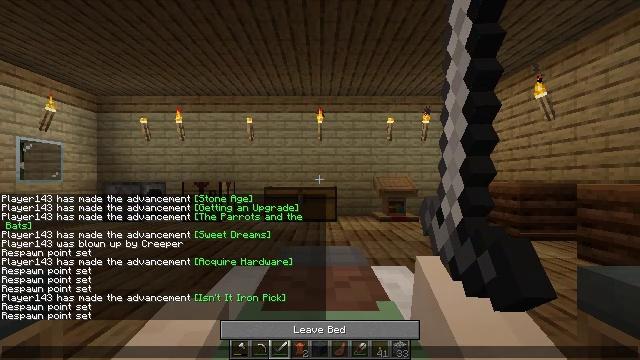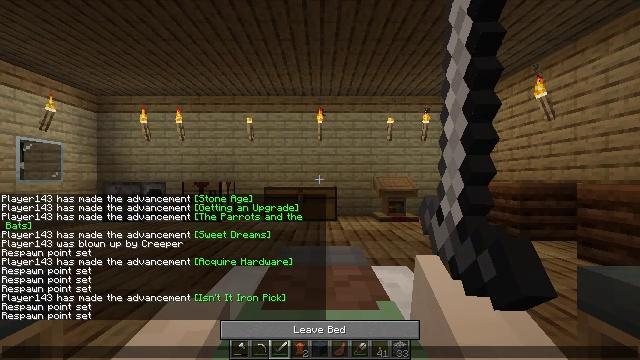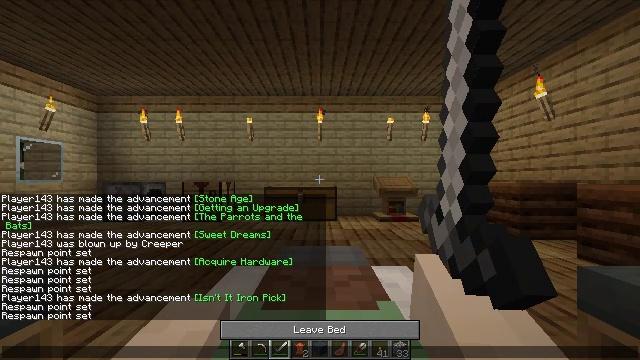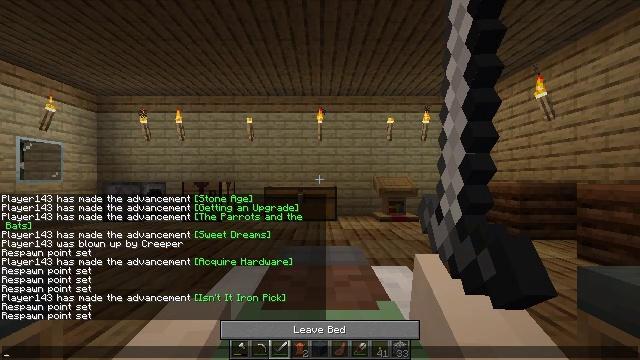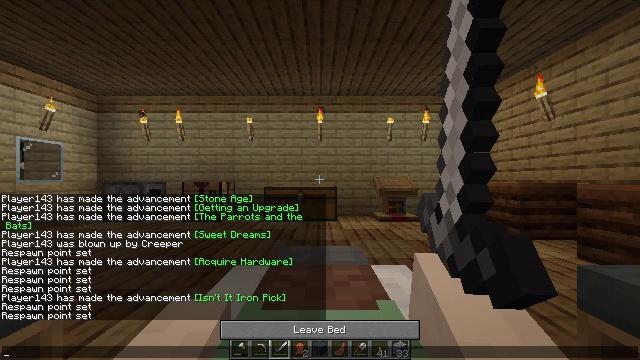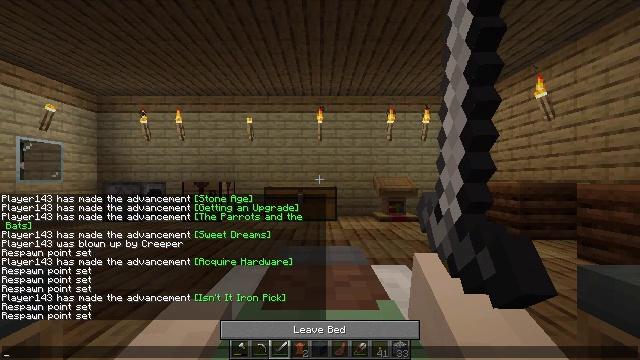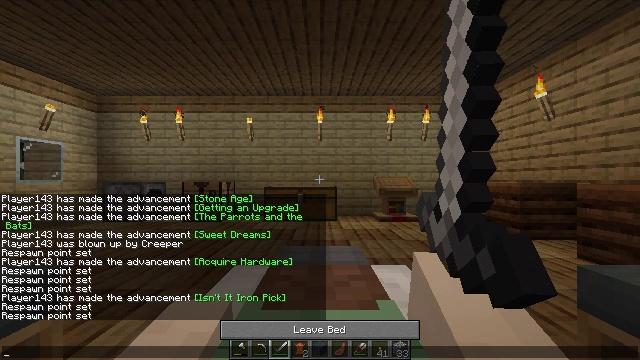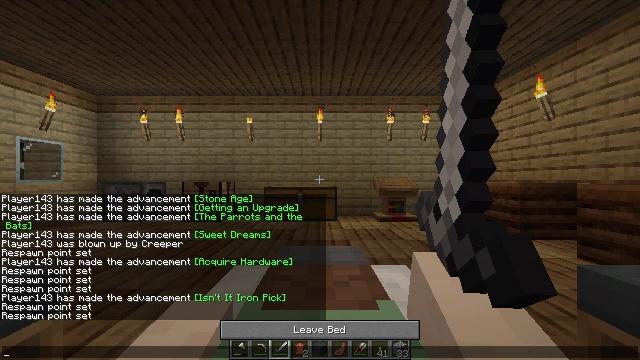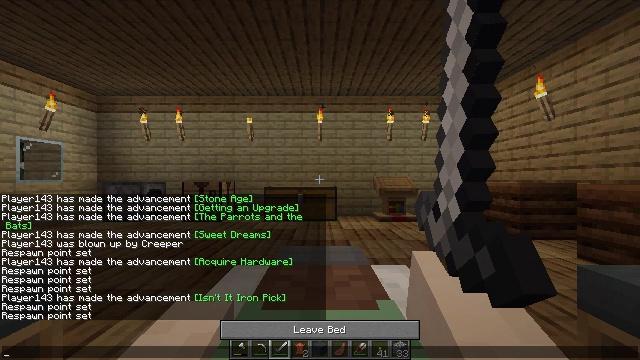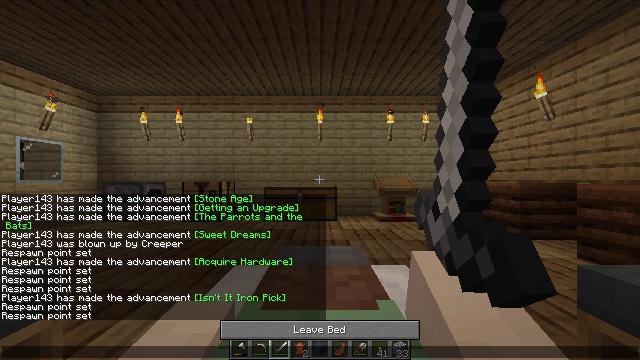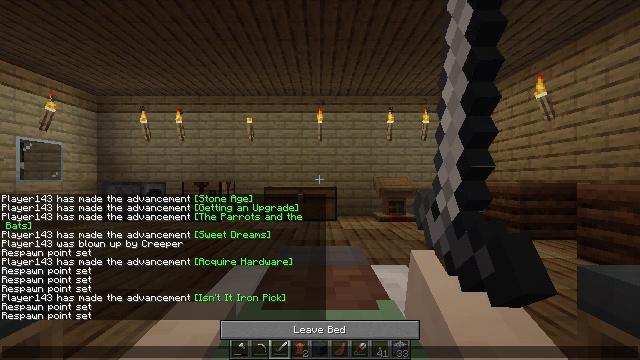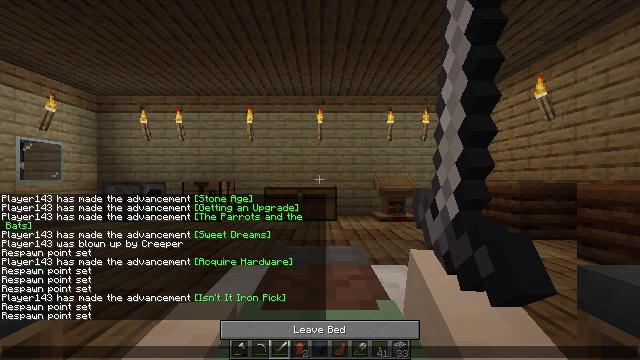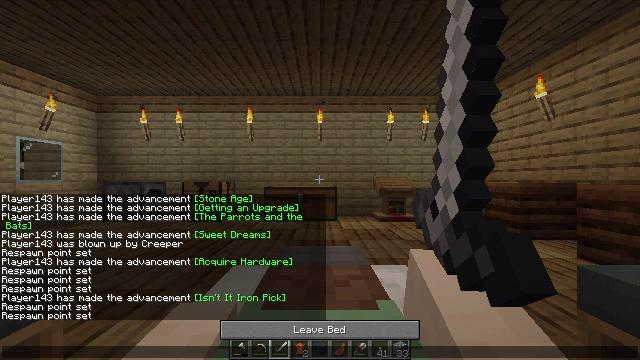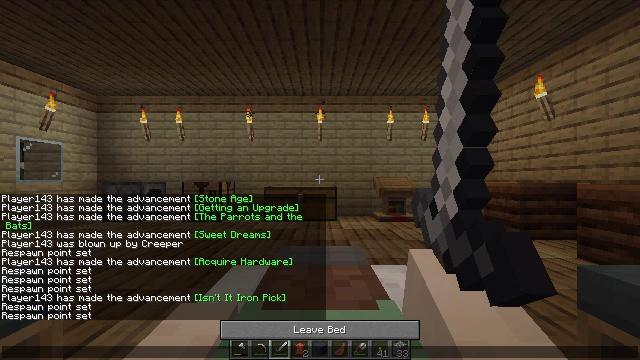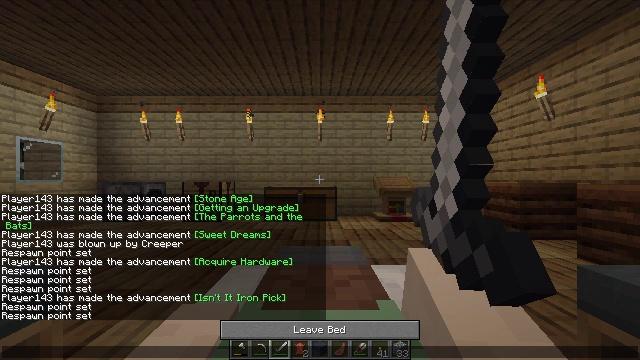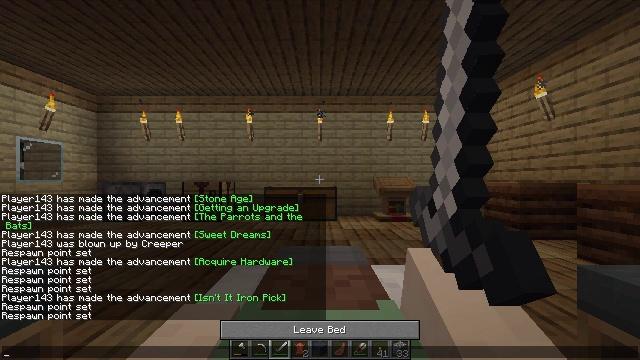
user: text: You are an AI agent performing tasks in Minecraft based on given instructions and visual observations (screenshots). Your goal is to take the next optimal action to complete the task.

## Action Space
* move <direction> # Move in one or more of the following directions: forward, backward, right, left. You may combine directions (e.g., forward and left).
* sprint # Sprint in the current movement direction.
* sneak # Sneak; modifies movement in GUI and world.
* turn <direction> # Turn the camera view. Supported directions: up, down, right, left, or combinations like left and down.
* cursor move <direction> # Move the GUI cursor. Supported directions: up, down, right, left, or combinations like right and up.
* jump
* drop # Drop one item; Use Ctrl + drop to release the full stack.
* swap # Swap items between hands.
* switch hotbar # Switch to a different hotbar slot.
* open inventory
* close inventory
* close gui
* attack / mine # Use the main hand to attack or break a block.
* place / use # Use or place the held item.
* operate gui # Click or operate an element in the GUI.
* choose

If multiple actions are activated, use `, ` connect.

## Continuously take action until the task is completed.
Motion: motion action
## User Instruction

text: Gather beetroots by breaking the plants.
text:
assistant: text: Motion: cursor move left and up
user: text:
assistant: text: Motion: cursor move left and up
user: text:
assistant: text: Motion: no_op
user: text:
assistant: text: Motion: no_op
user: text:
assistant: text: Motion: no_op
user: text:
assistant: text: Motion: no_op
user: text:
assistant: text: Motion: no_op
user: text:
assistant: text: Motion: no_op
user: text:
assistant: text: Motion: no_op
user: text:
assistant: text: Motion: no_op
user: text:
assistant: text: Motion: no_op
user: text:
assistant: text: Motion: no_op
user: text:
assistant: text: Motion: no_op
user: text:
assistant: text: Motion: no_op
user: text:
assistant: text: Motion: no_op
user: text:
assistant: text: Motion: no_op
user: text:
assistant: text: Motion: no_op
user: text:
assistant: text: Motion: no_op
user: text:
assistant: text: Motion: no_op
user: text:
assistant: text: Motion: no_op
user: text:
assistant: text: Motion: no_op
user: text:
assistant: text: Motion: no_op
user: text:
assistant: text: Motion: no_op
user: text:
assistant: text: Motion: no_op
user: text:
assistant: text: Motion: no_op
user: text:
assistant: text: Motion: no_op
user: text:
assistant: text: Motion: no_op
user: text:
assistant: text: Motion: no_op
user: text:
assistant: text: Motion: no_op
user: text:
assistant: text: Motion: no_op